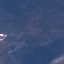
Land use / land cover: HerbaceousVegetation